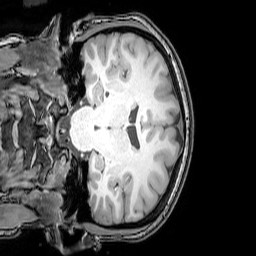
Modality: T1w
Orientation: coronal
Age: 25
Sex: female
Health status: healthy
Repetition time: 0.081 s
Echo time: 0.037 s